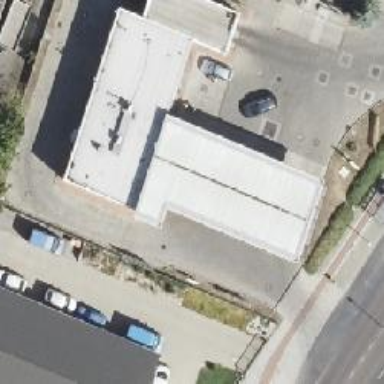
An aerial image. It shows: Fuel station.